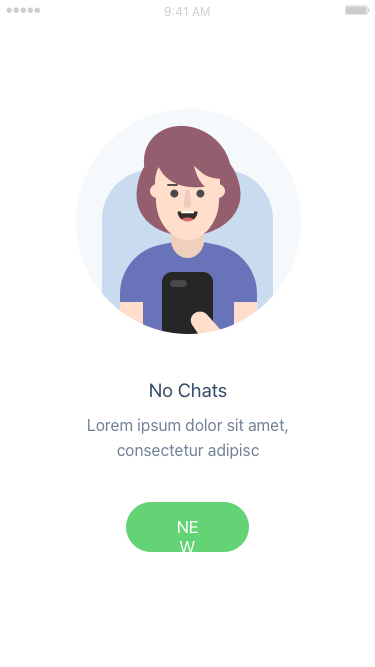
Text in this UI design:
Lorem ipsum dolor sit amet, consectetur adipisc
No Chats
New